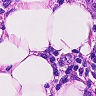
Metastatic tissue present: yes